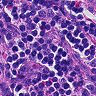
Metastatic tissue present: no